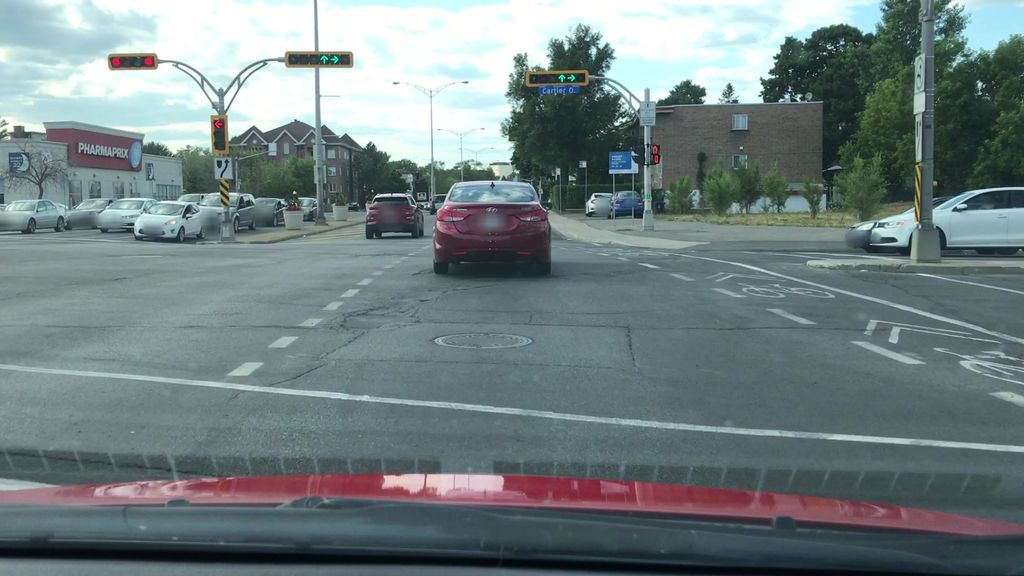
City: montreal